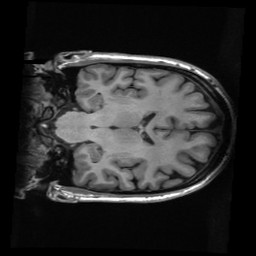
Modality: T1w
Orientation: coronal
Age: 30
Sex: male